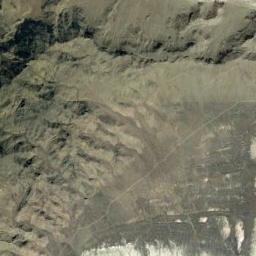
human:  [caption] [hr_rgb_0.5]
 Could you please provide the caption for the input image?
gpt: There is not the even mountain .

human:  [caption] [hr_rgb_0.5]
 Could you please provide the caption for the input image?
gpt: There is a yellow bare field on this mountain .

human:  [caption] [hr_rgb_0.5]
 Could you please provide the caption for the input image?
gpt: The mountain has a rugged surface and its rocks are yellow .

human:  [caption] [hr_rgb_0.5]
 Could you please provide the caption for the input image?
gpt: The mountain is full of black soil .

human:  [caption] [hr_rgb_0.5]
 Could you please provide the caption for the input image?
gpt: There are some rocks on the mountain .